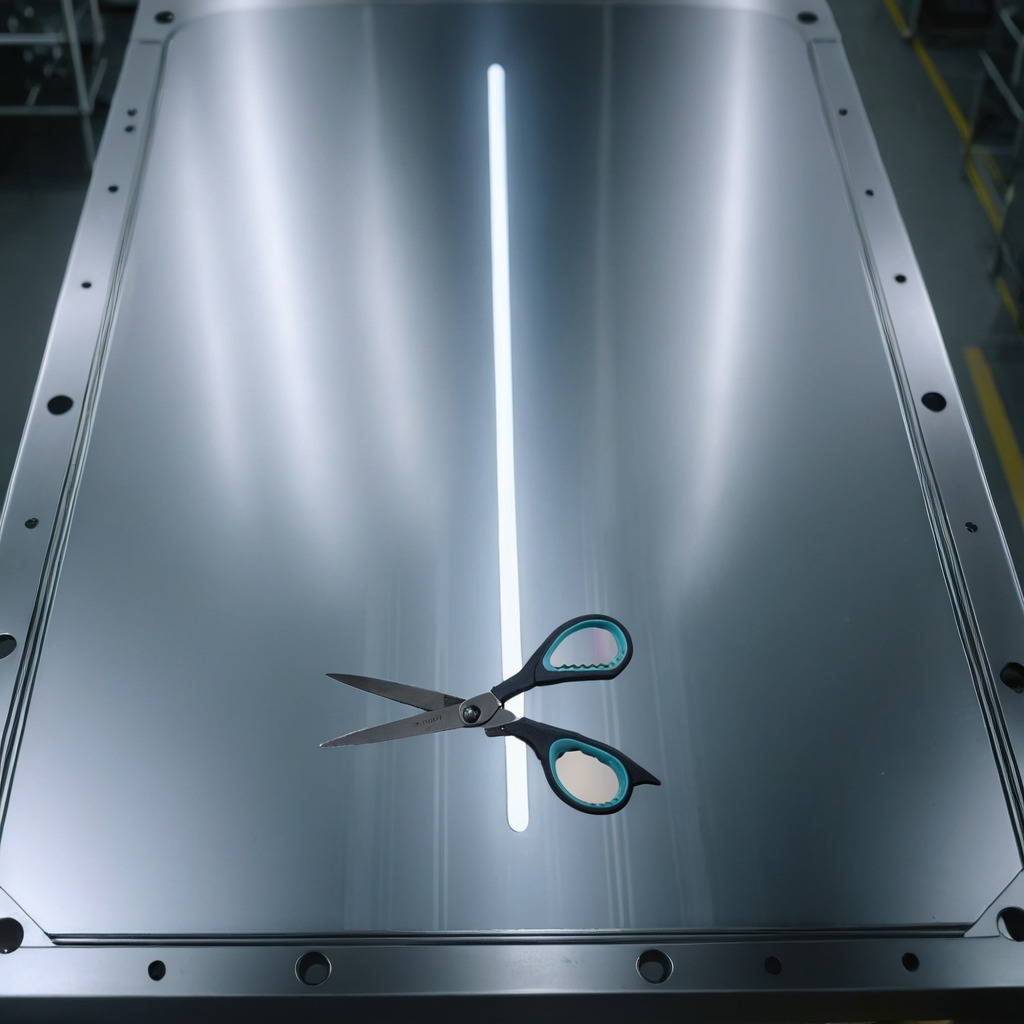
A scissor lies on the metal table.